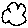
Label: cloud